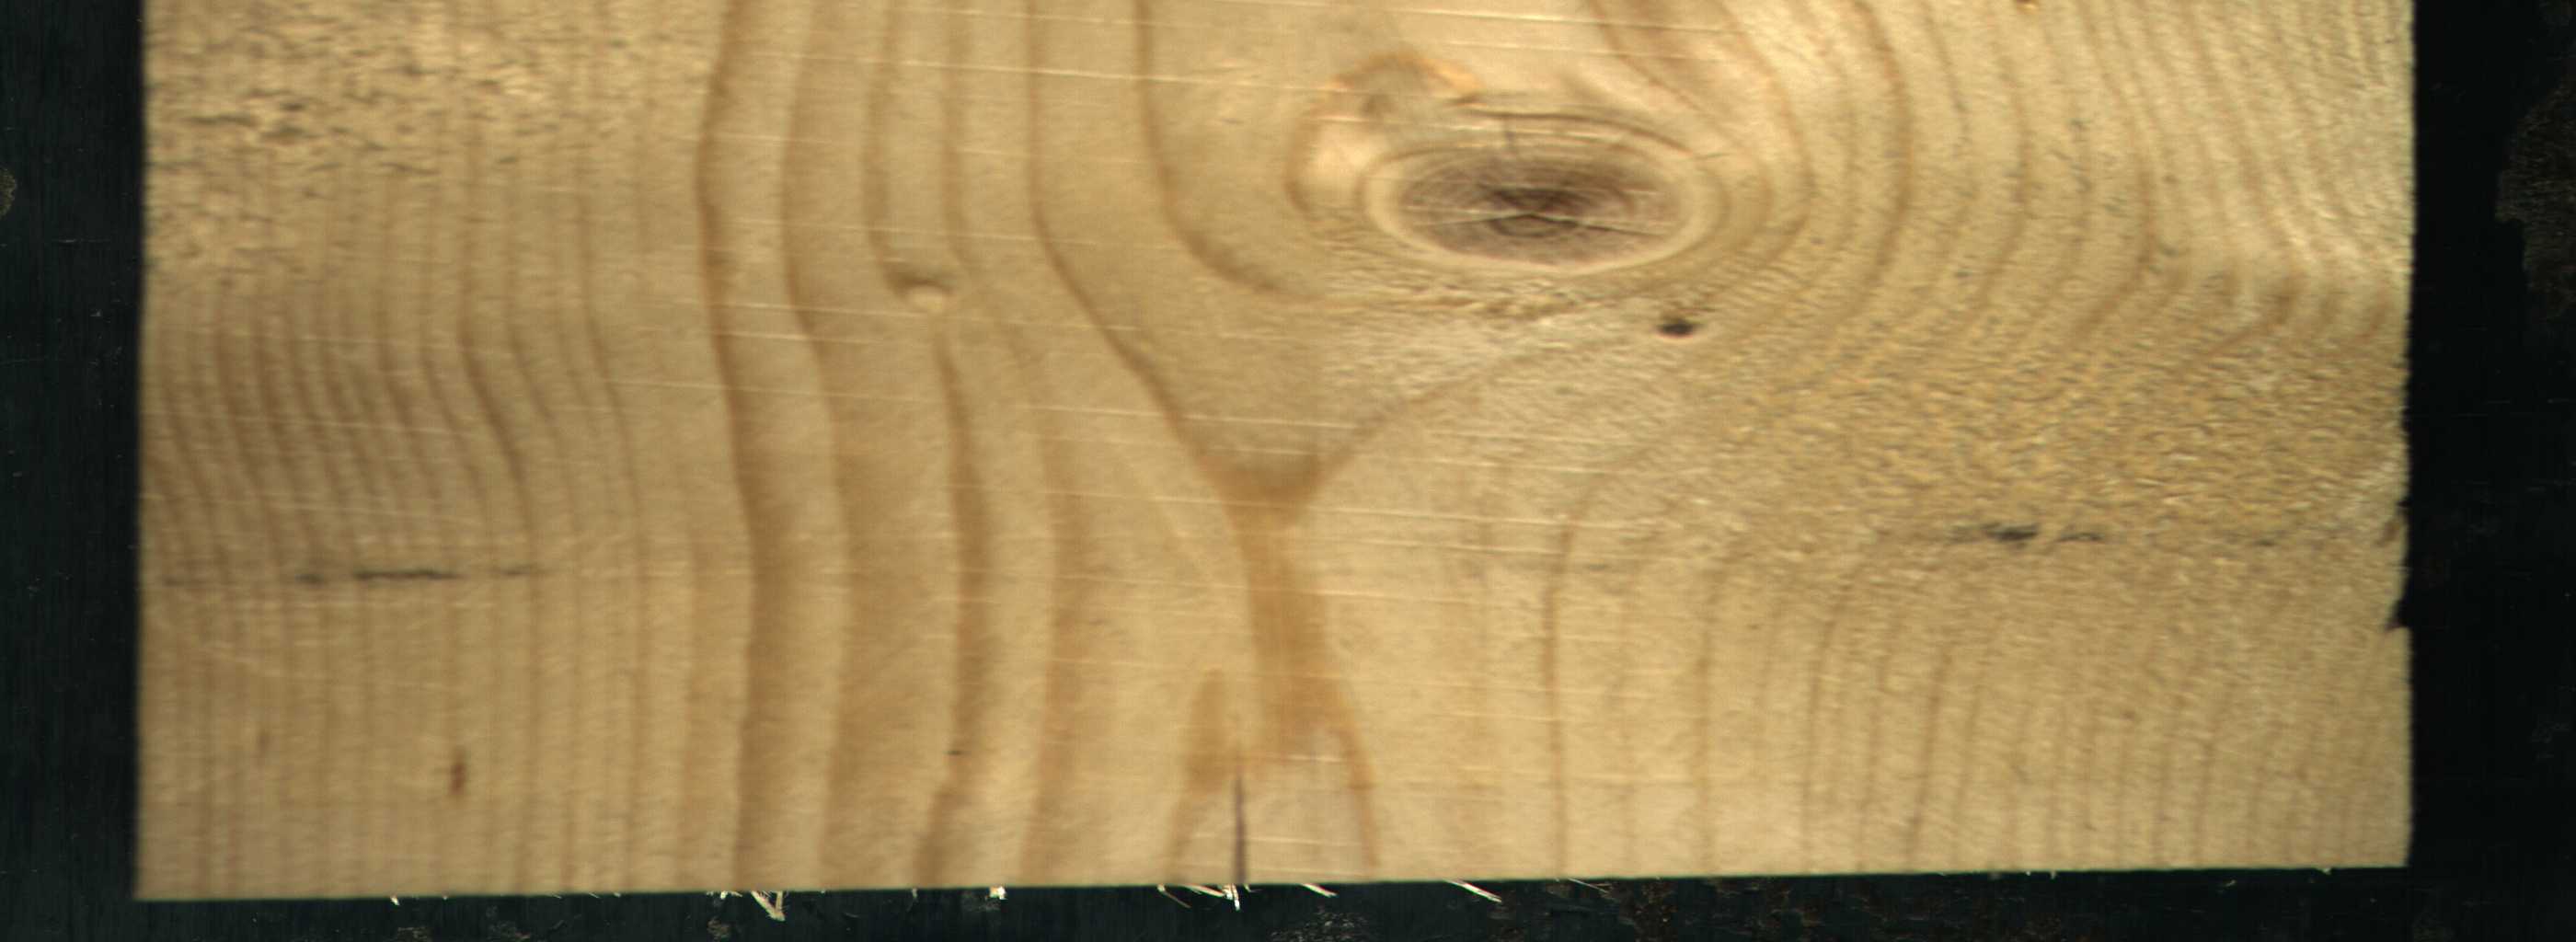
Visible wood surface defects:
Crack
knot_with_crack
Dead_Knot